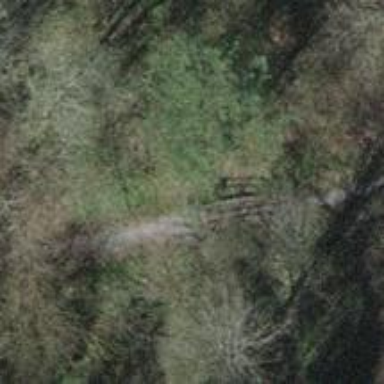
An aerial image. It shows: Path leading to bridge.